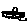
Label: triangle